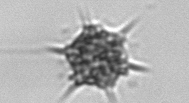
Label: Dictyocha